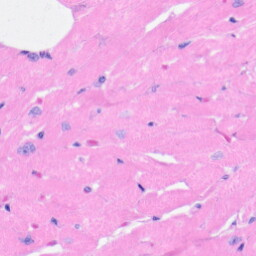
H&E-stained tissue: Heart